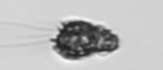
Label: Syracosphaera_pulchra